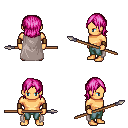
a pixel art fantasy rpg character, male body template, human, tanned skin, gray cape, teal pants, pink long bangs hairstyle, leather bracers, spear, four views (front, back, left, right), 2x2 character sprite sheet, small pixel art, hard edges, no anti-aliasing